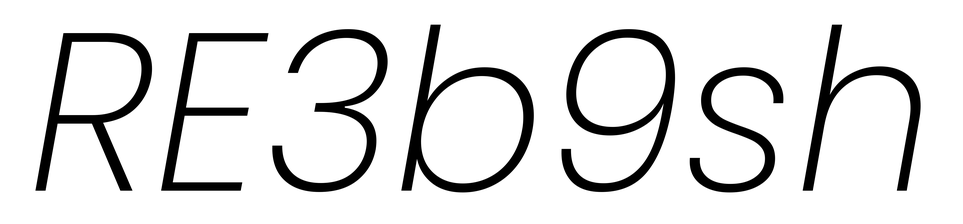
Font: Poppins-ExtraLightItalic